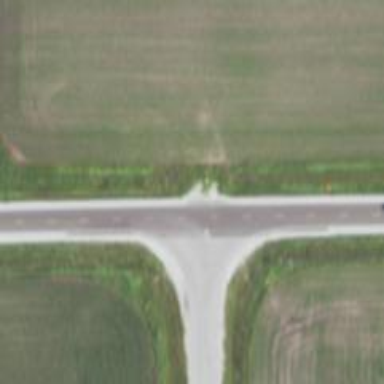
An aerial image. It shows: Secondary road.